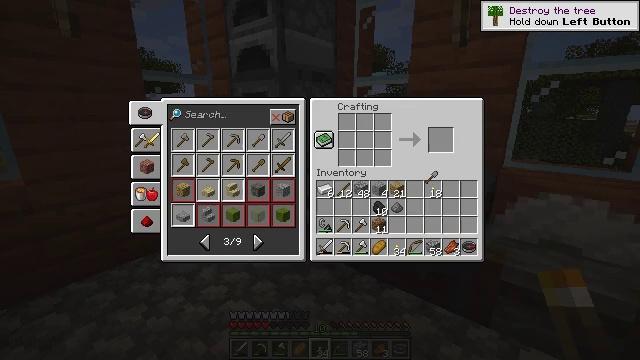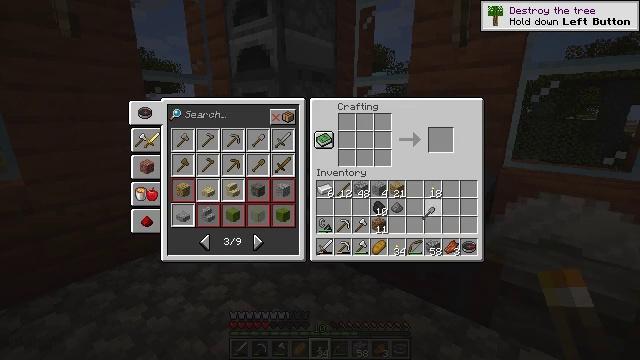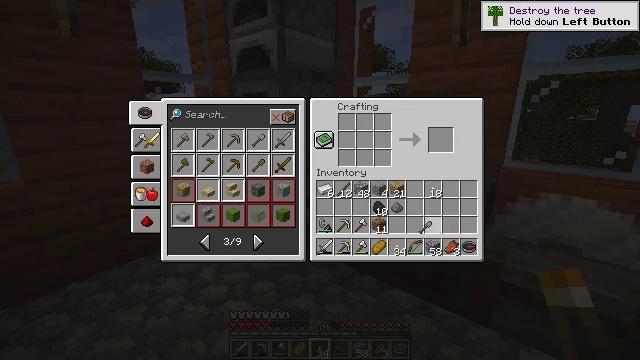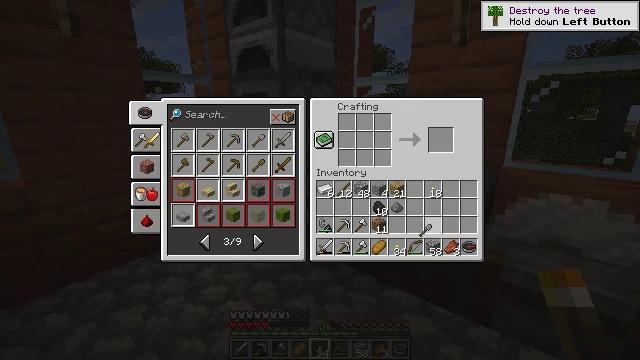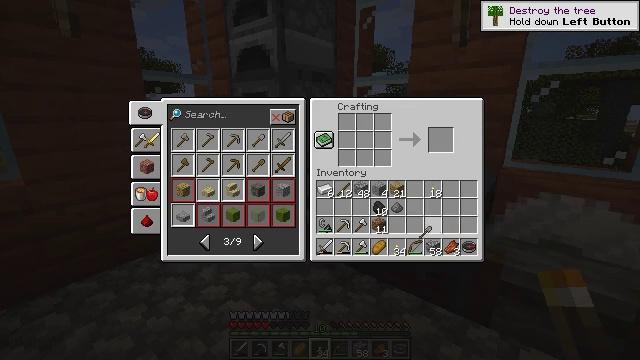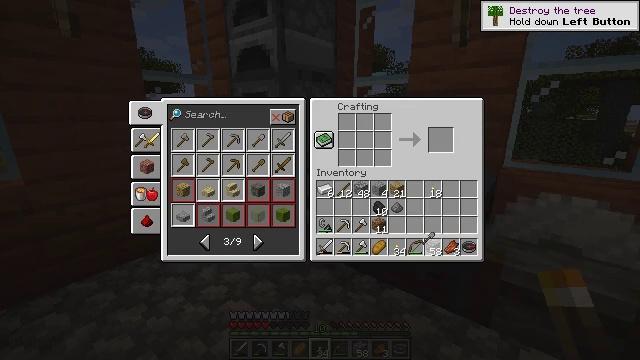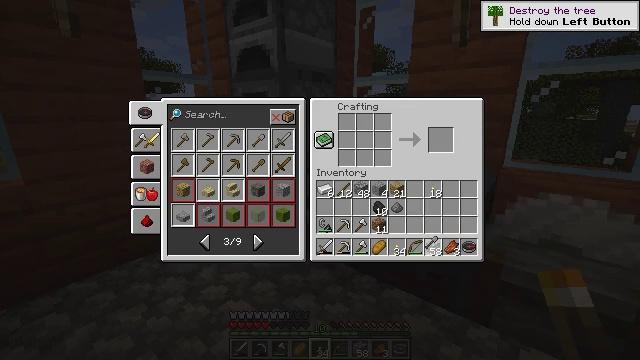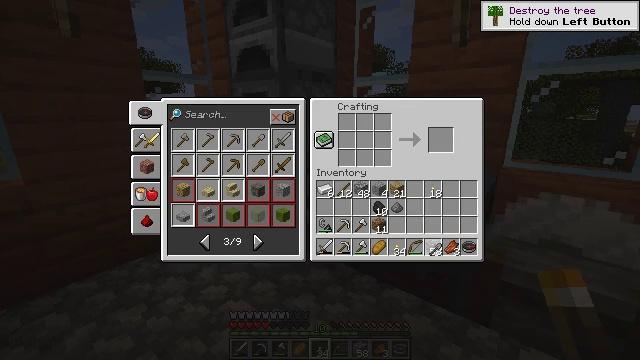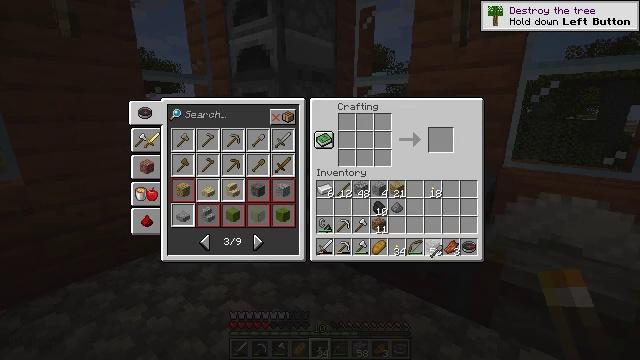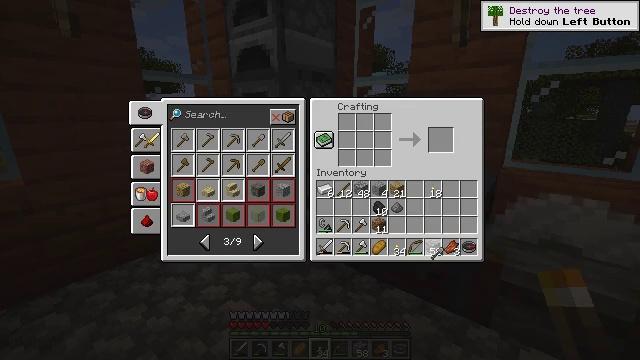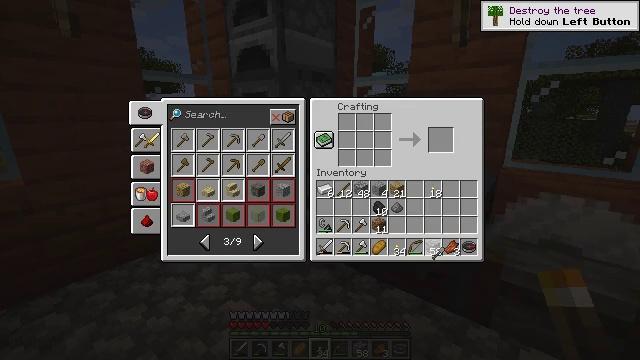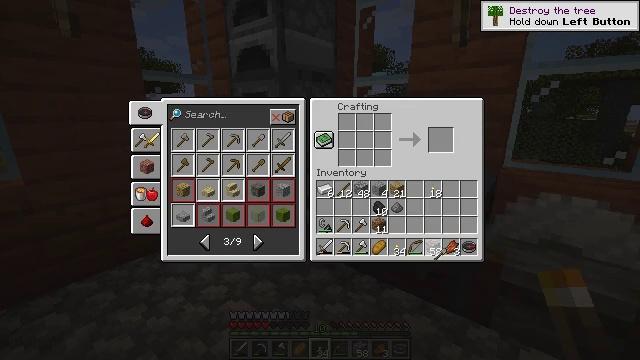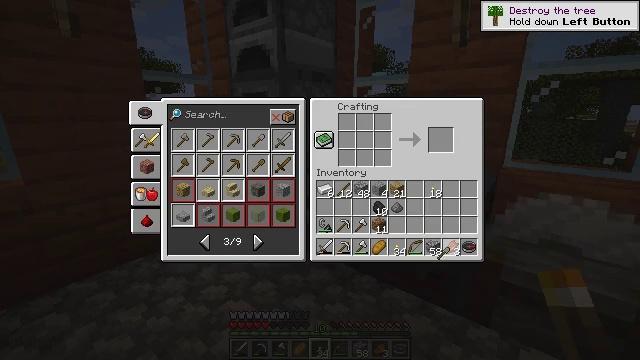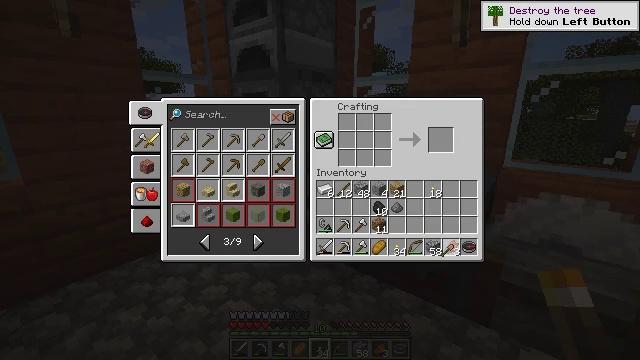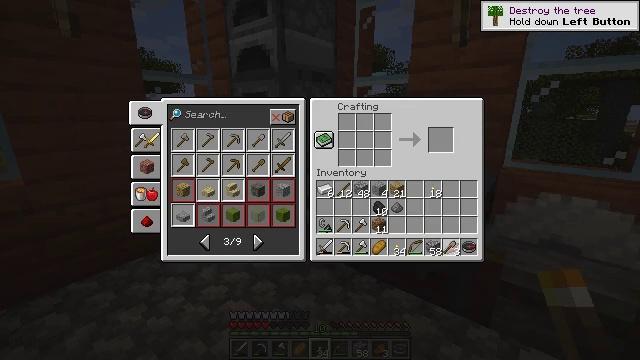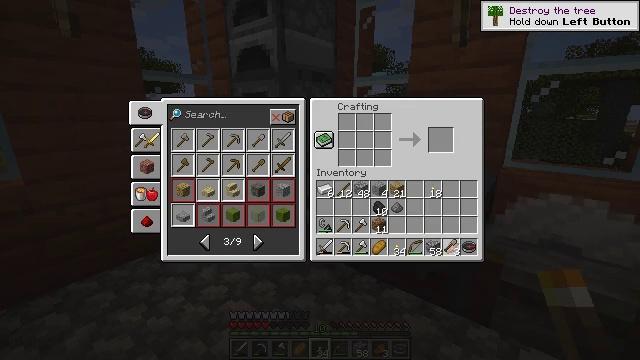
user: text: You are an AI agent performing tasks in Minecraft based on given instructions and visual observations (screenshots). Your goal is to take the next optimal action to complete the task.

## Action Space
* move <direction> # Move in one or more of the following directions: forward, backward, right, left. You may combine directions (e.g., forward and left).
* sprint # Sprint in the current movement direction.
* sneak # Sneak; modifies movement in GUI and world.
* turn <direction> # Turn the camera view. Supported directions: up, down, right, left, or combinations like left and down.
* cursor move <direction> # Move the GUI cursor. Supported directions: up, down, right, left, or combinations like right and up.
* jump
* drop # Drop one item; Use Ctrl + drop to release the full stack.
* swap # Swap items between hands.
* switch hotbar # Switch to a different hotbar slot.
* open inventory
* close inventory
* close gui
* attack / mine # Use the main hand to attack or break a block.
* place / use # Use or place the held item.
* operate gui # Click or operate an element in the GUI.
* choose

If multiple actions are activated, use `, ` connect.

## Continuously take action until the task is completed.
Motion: motion action
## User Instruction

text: Make a stone hoe in the crafting grid with cobblestone and sticks.
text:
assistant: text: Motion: turn down
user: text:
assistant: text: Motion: turn down
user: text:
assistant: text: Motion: no_op
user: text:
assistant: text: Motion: no_op
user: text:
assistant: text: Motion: no_op
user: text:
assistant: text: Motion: no_op
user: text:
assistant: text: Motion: no_op
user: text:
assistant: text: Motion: no_op
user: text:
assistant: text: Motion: no_op
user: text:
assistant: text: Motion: no_op
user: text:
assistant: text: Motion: no_op
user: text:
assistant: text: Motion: no_op
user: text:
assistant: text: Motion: no_op
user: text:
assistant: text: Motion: no_op
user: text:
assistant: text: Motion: no_op
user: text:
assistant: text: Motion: no_op
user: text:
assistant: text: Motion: no_op
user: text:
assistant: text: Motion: no_op
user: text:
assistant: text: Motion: attack / mine
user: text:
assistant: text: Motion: attack / mine
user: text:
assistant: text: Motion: attack / mine
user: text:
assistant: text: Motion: attack / mine
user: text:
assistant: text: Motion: no_op
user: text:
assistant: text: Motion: no_op
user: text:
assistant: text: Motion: no_op
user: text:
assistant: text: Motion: no_op
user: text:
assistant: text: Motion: turn up
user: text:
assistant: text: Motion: no_op
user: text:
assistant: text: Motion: attack / mine
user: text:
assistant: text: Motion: attack / mine